Aerial crown-view tile of a tropical tree (Barro Colorado Island, Panama), acquired 20250512:
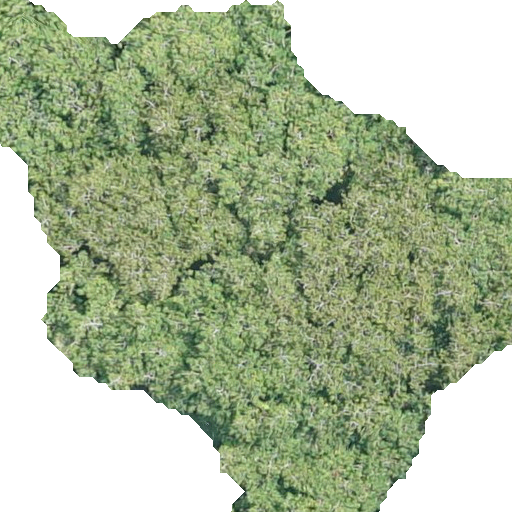
Species: Virola surinamensis
GBIF accepted scientific name: Virola surinamensis
Crown area: 285.796 m²